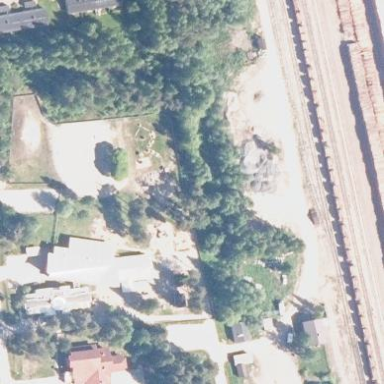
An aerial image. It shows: Kindergarten.